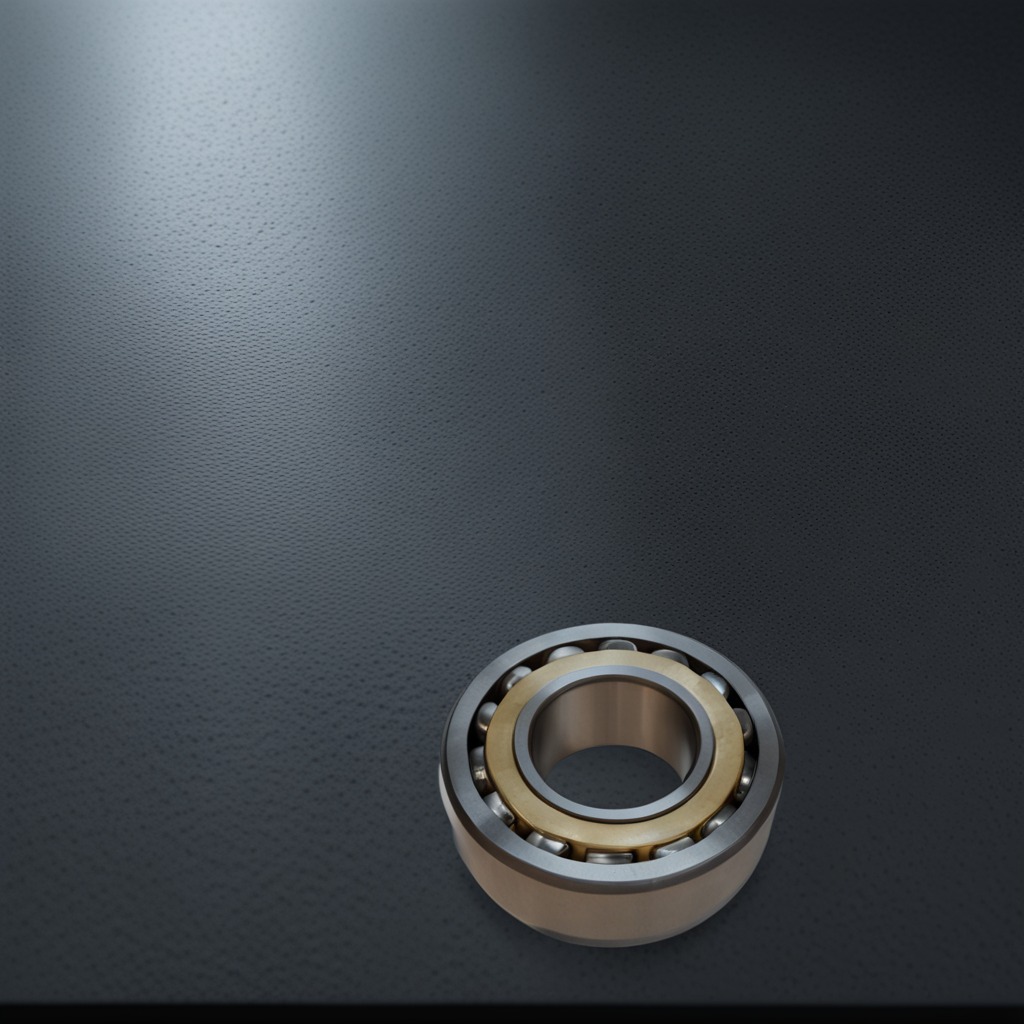
A metal ball bearing is lying on a clean granite table inside a workshop at night dim ambient light soft shadows worn but